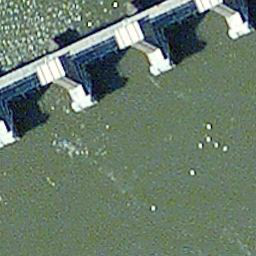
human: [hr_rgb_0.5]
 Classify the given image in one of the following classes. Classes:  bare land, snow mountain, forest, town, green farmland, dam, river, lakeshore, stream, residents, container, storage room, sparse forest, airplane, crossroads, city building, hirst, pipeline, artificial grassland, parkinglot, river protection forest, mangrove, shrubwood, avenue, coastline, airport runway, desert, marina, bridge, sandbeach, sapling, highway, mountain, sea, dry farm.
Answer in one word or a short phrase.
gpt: dam